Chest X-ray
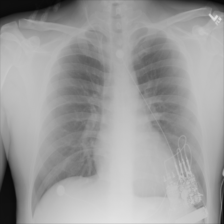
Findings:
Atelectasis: negative
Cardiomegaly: negative
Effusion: negative
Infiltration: negative
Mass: negative
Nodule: negative
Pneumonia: negative
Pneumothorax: negative
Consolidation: negative
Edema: negative
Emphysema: negative
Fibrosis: negative
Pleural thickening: negative
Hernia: negative